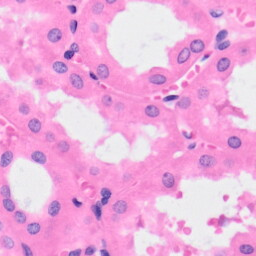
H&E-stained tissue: Kidney